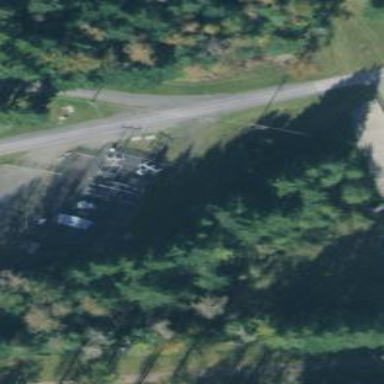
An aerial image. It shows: There is distribution substation enclosed by fence.